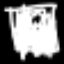
Label: bed